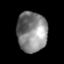
Tissue: skin
Cell type: Epithelial cells
Senescence score: 0.2274
Nuclear area (px): 1184
Mean DAPI intensity: 132.768